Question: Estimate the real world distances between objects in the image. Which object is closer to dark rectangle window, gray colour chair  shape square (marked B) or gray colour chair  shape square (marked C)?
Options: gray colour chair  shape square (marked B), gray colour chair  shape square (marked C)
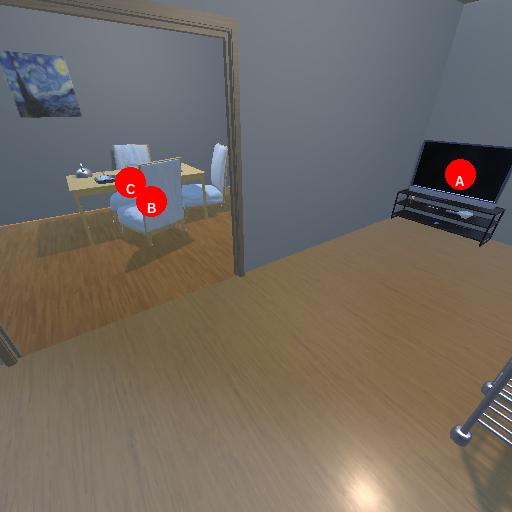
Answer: gray colour chair  shape square (marked B)